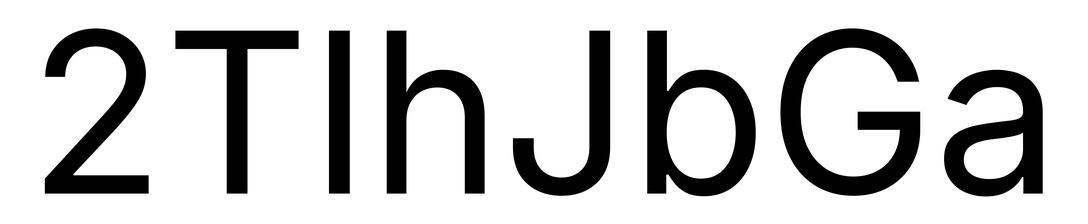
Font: Inter_Regular